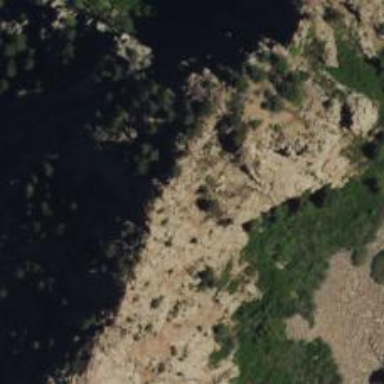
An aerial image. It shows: Cliff in nature.